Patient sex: F
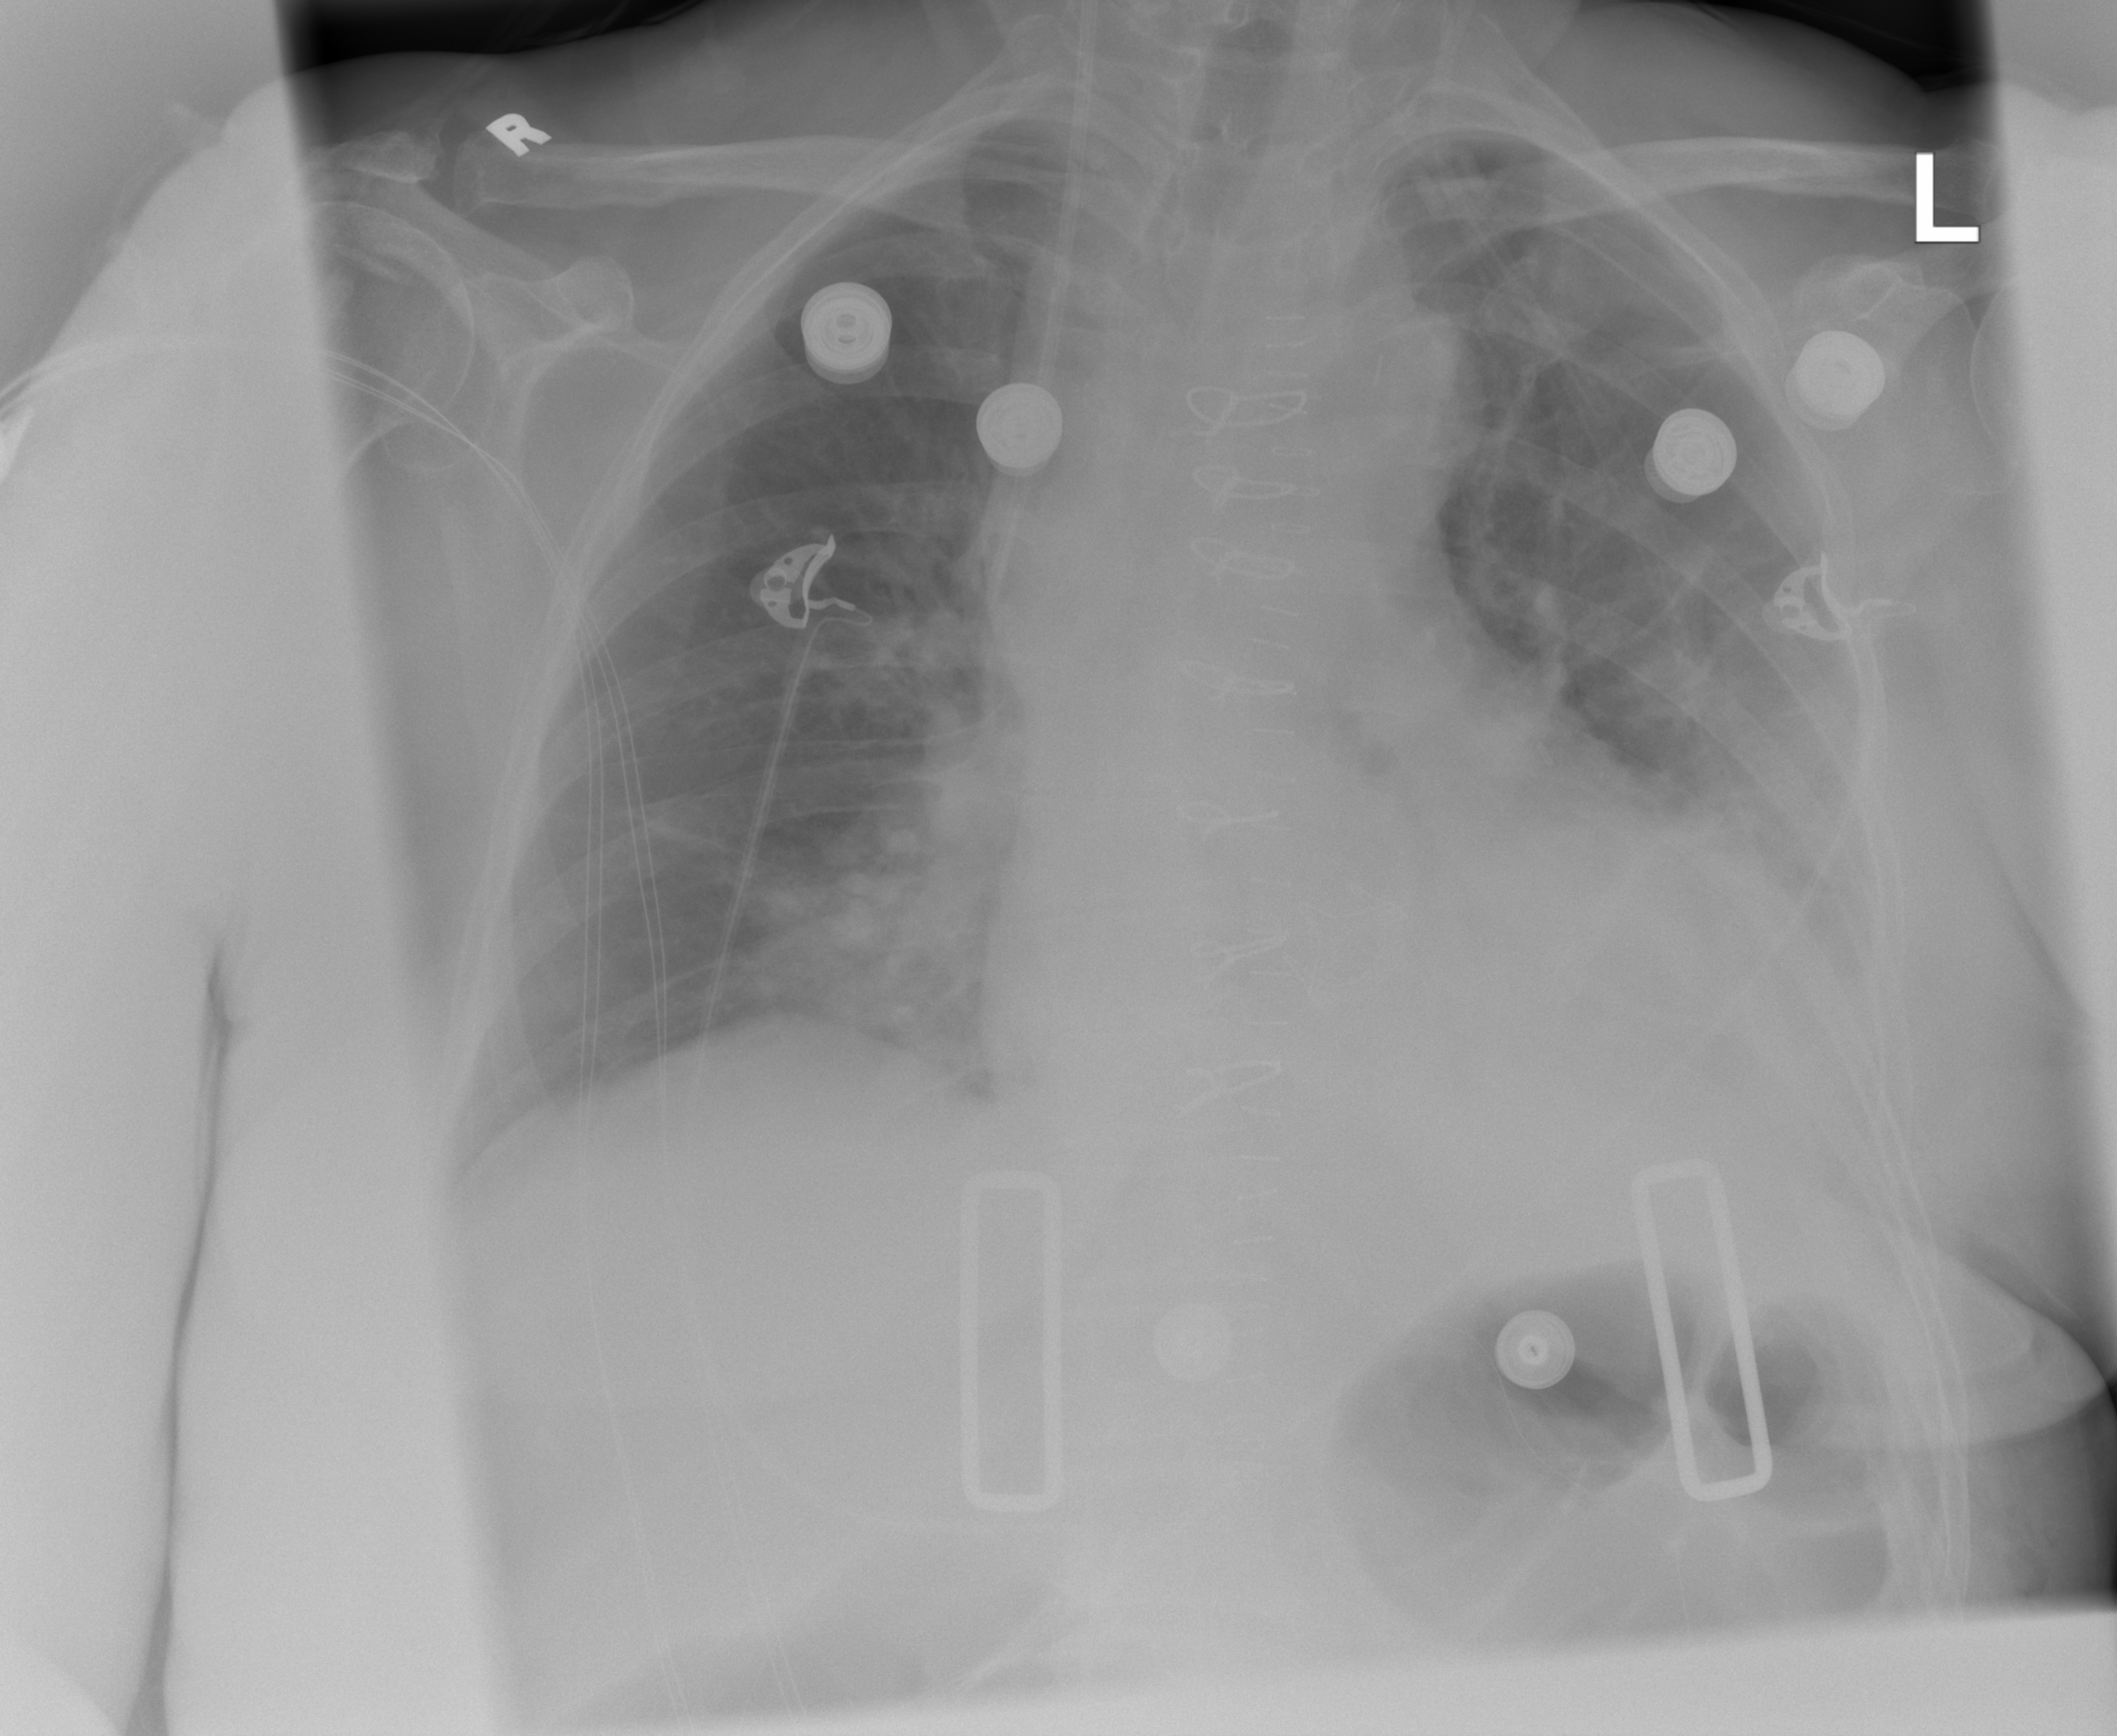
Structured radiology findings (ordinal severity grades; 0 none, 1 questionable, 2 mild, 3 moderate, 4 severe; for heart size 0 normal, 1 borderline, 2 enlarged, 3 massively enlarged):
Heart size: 1
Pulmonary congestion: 0
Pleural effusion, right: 0
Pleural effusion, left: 2
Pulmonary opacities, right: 2
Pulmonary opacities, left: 1
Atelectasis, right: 2
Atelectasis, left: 2